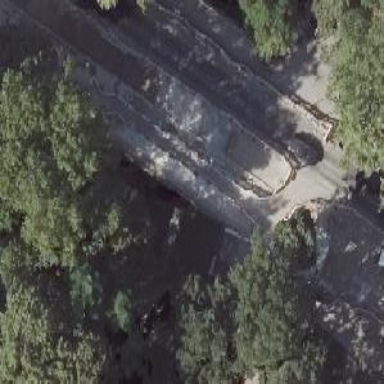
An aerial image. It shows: Residential road with asphalt surface. There is bridge with separate sidewalks.